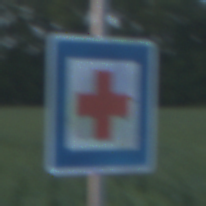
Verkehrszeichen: ErsteHilfe
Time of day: SunriseSunset
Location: Outdoor (Nature)
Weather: PartlyCloudy
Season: NotSpecified
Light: Natural